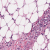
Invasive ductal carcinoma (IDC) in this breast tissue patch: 1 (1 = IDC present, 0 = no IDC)